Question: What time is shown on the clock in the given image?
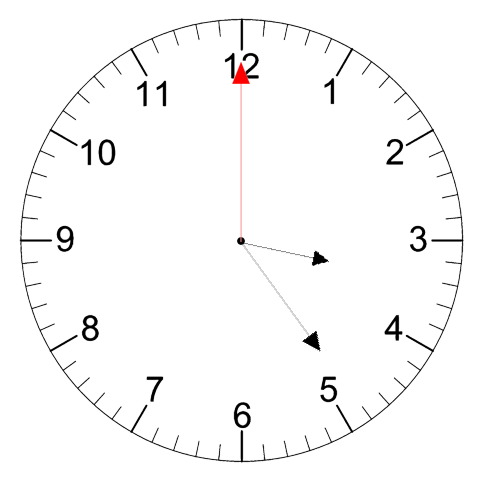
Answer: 03:24:00